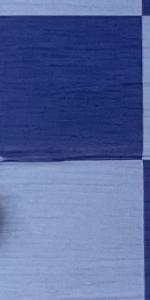
Label: Empty